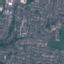
Land use / land cover: Residential